Field crop: maize
Growth stage: 2
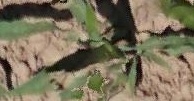
Species: maize